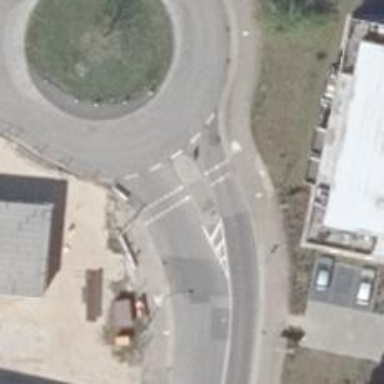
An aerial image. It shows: Unmarked crossing with pedestrian island.